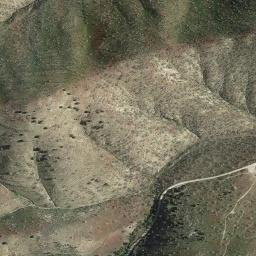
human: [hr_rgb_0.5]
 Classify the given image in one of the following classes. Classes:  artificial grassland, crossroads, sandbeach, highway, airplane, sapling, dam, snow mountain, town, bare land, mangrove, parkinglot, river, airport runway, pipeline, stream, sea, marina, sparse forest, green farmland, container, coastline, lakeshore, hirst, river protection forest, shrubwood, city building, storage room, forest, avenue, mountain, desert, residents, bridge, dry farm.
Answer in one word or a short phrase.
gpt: mountain